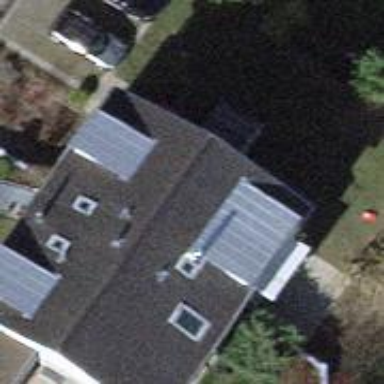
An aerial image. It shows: Detached building with tile roof.